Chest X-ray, PA view. Patient: 75 years old, sex M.
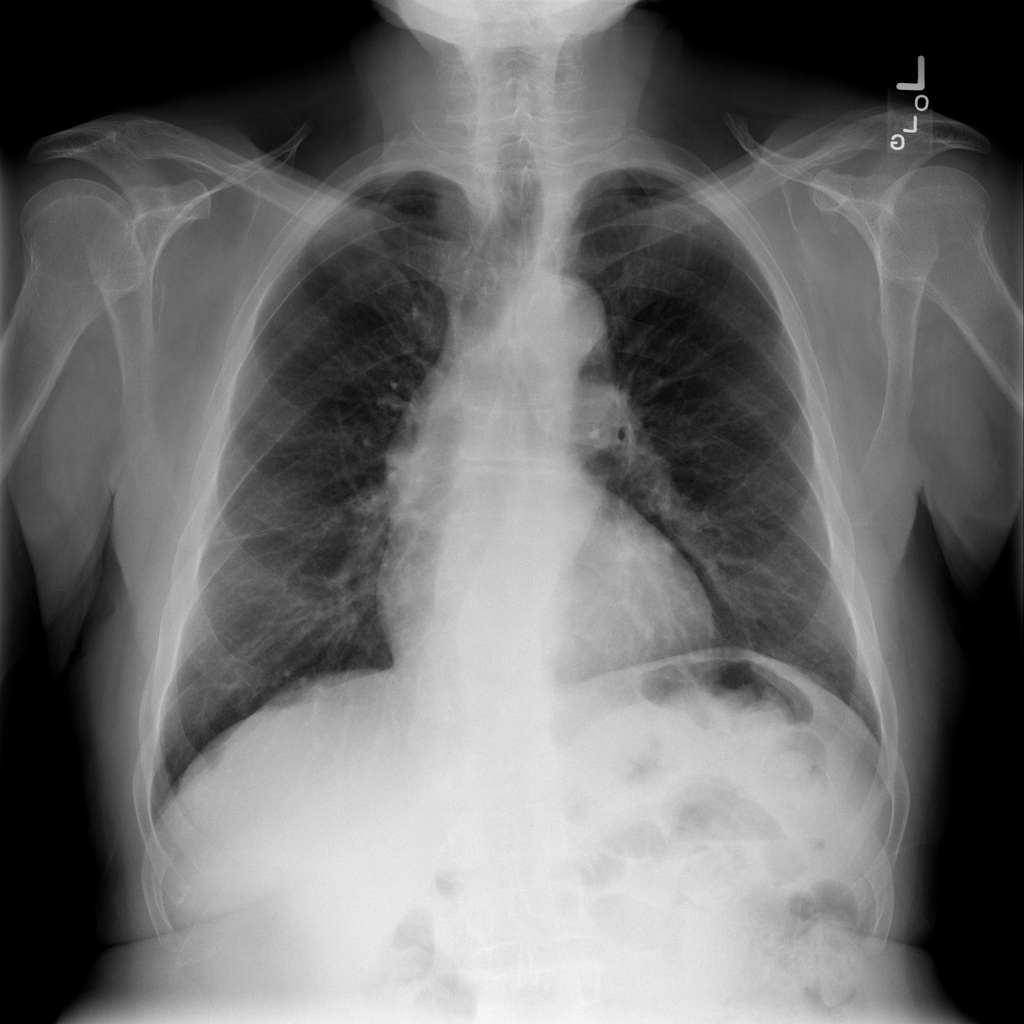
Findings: No Finding